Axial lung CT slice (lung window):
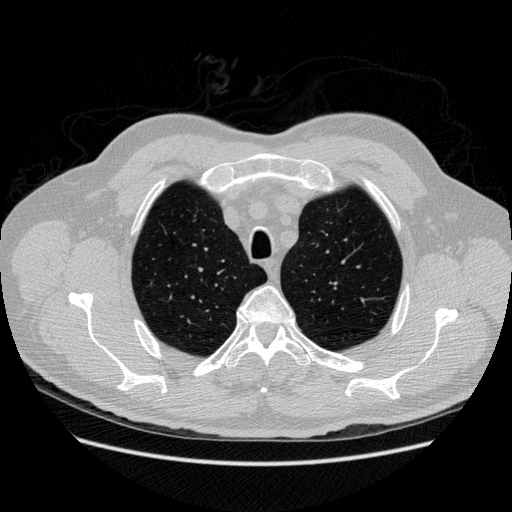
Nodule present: no